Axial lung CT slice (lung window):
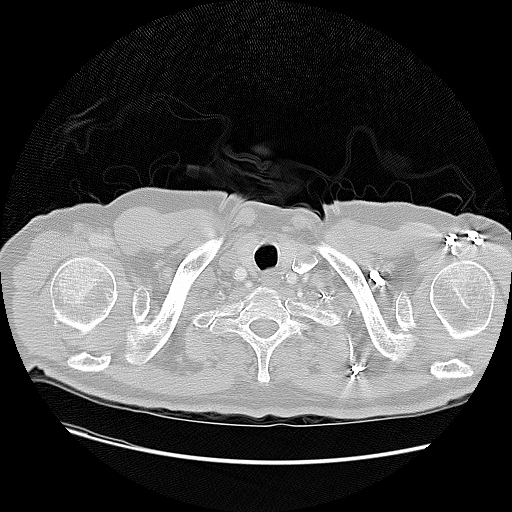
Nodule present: no